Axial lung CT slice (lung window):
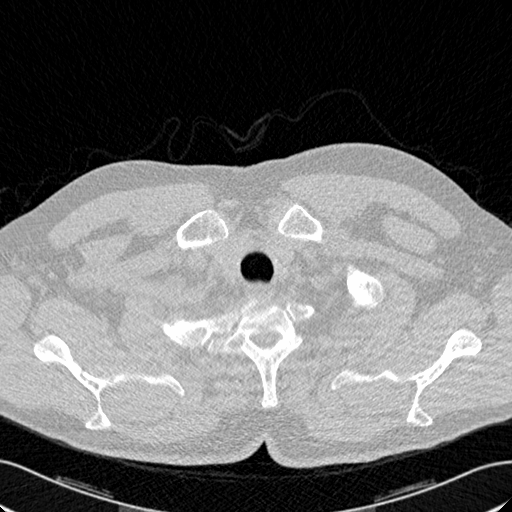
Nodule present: no